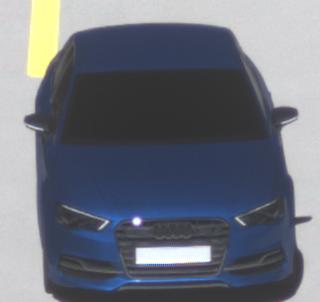
Make: Audi
Model: S3
Detailed model: 8V
Model produced from: 2013
Model produced until: 2020
Doors: 4
Color: blue
Road condition: dry road
Daytime: midday
Contrast: high contrast